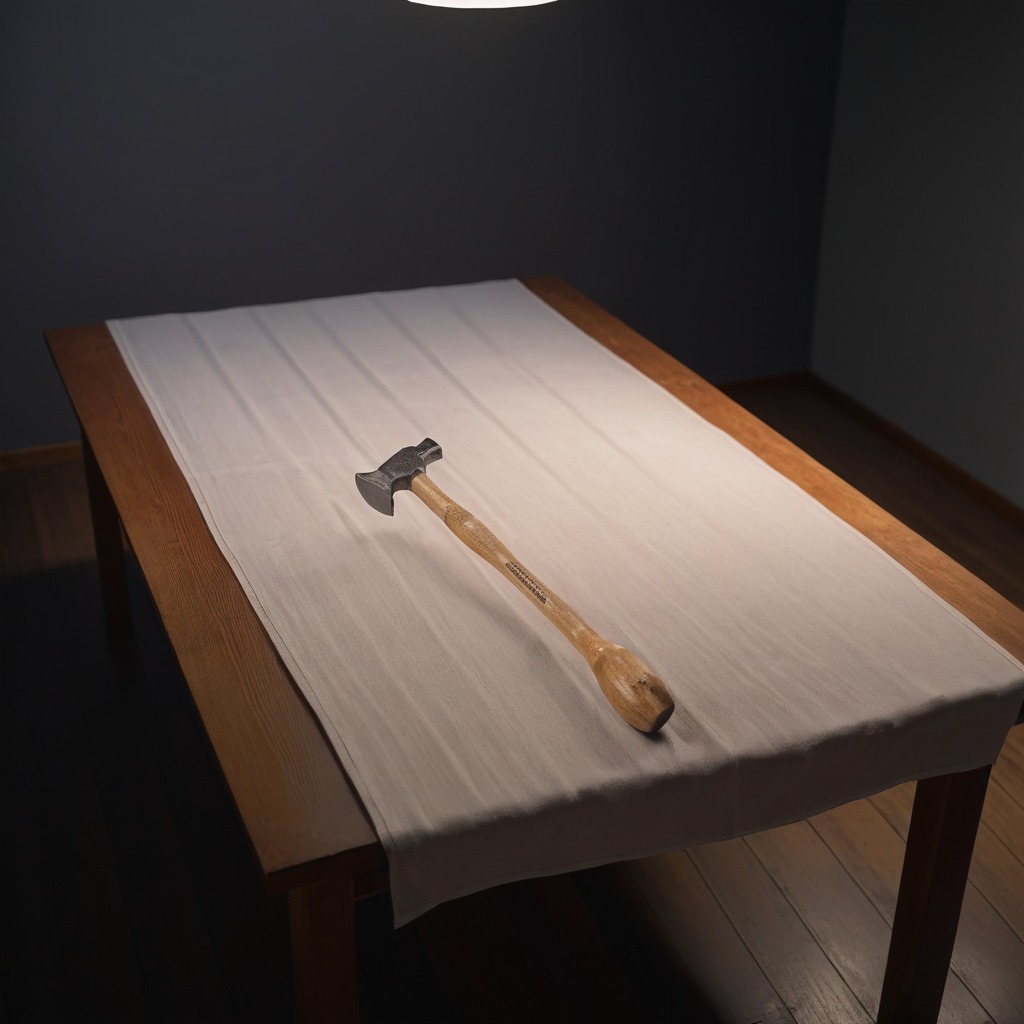
A hammer is lying on the wooden table.